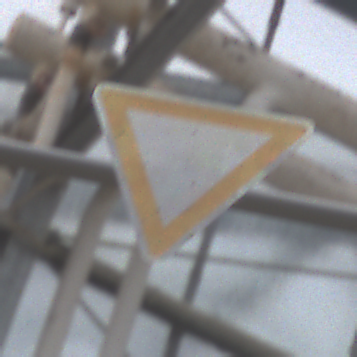
Verkehrszeichen: VorfahrtGewaehren
Umgebung: Roofed, Special
Tageszeit: Midday
Wetter: Overcast
Licht: Natural
Jahreszeit: NotSpecified
Kontrast: LowContrast